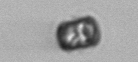
Label: Thalassiosira